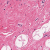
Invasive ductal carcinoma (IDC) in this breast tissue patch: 0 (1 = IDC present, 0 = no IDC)